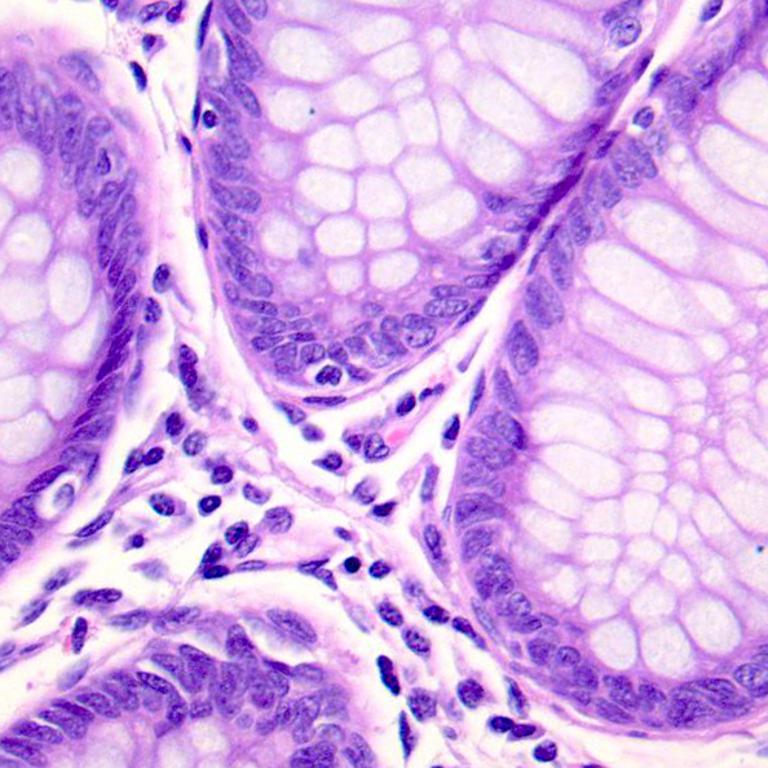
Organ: colon
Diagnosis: benign